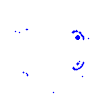
Particle: electron